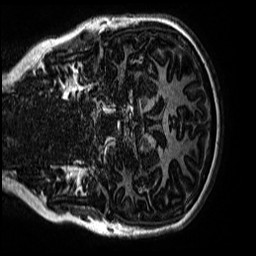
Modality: MP2RAGE
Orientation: coronal
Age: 13
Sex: female
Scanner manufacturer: siemens
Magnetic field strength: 3 T
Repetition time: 4 s
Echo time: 0.00299 s